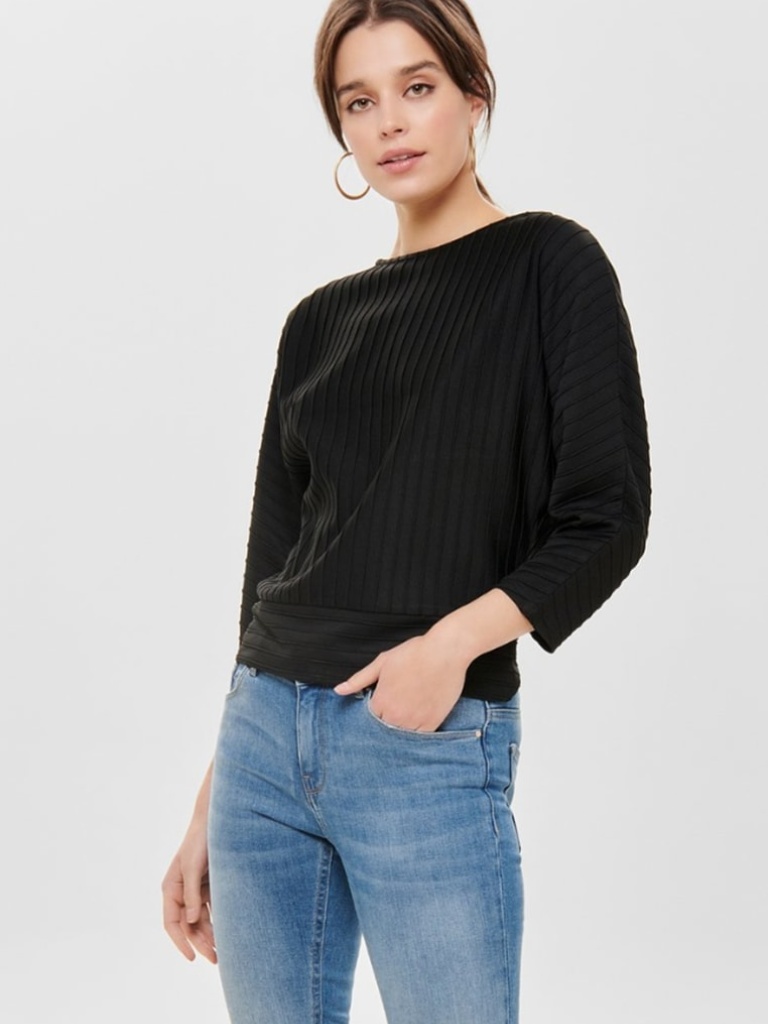
knit relaxed a long-sleeved with rolled-up sleeves hip length Fully Tucked in crew sweater